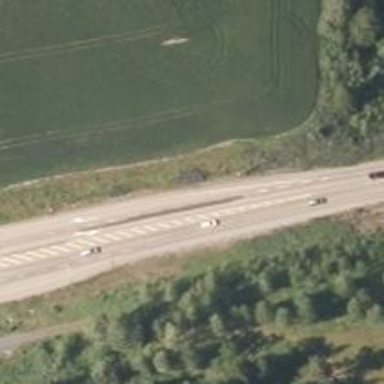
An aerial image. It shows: Asphalt road designated as trunk highway.